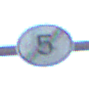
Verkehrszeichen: EndeGeschwindigkeit5
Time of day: MorningAfternoon
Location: Outdoor (Suburban)
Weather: PartlyCloudy
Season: NotSpecified
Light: Natural